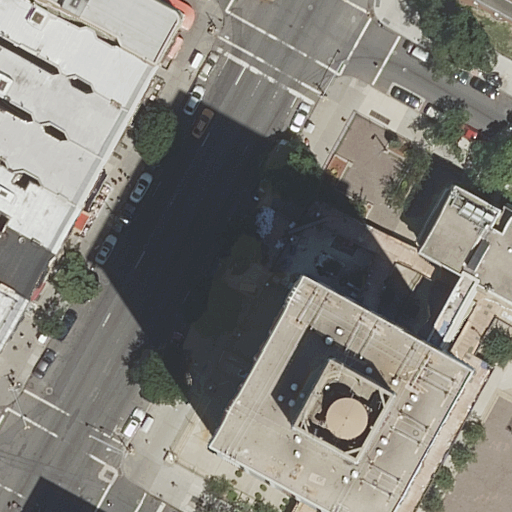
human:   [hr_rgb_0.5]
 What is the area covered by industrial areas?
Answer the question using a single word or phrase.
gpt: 0m2

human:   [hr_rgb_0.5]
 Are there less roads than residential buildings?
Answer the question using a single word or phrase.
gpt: yes

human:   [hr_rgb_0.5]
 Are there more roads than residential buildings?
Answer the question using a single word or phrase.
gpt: no

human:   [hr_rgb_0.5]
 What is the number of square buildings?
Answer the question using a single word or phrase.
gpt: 0

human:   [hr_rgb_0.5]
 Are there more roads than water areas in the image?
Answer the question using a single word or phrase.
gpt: yes

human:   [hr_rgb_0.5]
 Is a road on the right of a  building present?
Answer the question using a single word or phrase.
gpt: yes

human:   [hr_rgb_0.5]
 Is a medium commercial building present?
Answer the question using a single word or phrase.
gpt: no

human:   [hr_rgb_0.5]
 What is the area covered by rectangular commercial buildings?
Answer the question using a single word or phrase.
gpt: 0m2

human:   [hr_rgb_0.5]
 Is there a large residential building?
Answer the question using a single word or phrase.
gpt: yes

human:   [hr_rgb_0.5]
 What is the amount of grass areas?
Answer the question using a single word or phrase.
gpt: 0

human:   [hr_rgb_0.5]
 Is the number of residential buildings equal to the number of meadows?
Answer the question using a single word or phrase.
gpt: no

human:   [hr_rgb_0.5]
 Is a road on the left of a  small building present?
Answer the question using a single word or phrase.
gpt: yes

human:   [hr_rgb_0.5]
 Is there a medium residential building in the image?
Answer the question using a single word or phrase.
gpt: yes

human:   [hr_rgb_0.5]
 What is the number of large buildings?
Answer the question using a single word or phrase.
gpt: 1

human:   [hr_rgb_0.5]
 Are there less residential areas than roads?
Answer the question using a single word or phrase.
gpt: yes

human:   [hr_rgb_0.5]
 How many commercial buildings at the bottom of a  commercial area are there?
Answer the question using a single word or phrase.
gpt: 0

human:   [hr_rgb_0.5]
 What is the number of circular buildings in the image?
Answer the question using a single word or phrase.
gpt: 0

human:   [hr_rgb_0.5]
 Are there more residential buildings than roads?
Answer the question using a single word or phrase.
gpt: yes

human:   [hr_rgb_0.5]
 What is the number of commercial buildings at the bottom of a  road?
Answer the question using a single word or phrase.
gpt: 0

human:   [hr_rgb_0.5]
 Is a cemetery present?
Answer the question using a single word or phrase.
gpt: no

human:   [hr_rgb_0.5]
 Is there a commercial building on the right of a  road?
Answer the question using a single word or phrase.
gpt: no

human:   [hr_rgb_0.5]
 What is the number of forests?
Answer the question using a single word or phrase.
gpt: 0

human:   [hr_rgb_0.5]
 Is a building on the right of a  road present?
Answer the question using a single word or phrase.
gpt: yes

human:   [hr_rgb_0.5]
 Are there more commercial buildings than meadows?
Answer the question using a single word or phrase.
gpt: no

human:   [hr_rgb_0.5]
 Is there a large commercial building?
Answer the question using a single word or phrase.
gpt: no

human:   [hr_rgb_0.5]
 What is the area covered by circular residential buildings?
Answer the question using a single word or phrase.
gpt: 0m2

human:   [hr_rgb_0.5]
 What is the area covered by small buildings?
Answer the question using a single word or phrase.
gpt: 145m2

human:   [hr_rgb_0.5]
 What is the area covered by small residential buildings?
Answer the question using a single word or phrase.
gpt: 145m2

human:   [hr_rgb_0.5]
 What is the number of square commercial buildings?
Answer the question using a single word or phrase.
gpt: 0

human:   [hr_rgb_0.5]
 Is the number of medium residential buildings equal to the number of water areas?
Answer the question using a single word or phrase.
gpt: no

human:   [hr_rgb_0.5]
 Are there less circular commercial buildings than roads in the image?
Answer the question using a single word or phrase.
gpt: yes

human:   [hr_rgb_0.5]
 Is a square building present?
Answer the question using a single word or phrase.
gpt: no

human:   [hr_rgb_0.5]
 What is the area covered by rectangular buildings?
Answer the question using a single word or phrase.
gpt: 51m2

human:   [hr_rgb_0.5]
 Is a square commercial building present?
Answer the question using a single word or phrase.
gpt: no

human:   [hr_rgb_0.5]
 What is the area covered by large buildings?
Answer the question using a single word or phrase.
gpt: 1803m2

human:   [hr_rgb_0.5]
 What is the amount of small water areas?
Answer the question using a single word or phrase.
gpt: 0